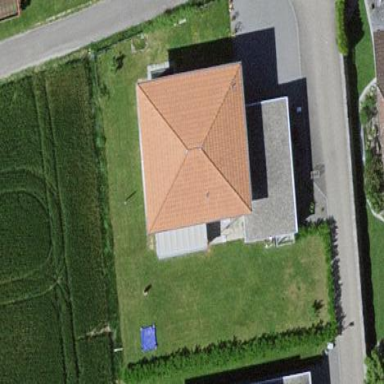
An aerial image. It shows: Simple and straightforward house.